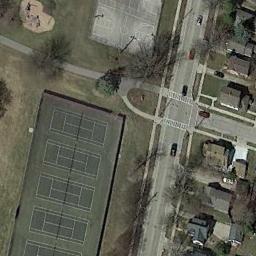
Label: tennis_court